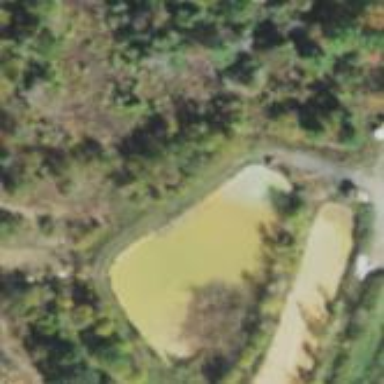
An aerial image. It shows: Reservoir of water categorized as tailings pond.